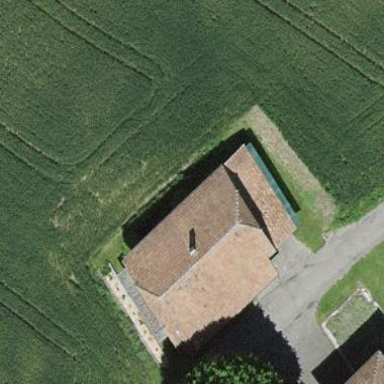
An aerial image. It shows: Barn.